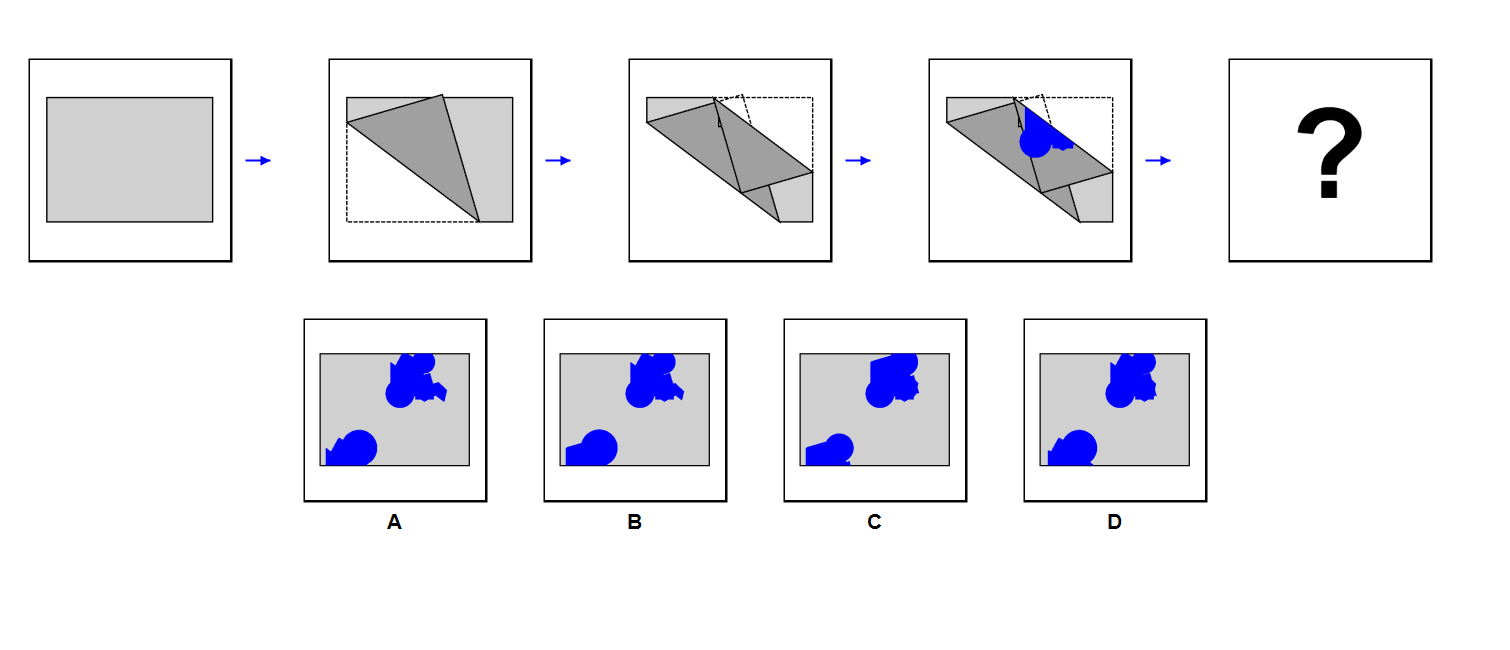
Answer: C